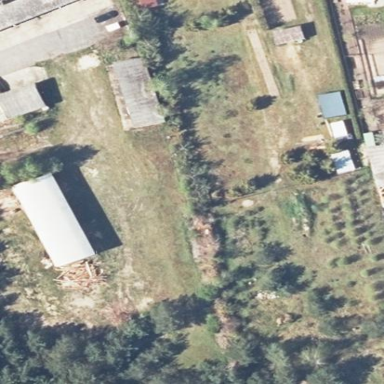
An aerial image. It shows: Farmyard area.